Current action and preconditions to check: trajectory_clear

Your task: For each precondition in the list above, predict whether it will hold at this action.

Consider the current scene as observed from the mobile robot's camera, and analyze the predicted future states of all dynamic agents (e.g., people, animals, vehicles, or any moving entities) within the NEXT SECOND.

IMPORTANT: Only answer "very likely" if you are absolutely certain—based on strong, clear evidence—that a dynamic agent will violate the precondition in the predicted future state. Do NOT answer "very likely" for unlikely, ambiguous, or low-probability risks.

Ask yourself for each precondition: Is there a high probability, with clear and convincing evidence, that the predicted future states of any dynamic agent will interfere with the predicted future state of the currently executing action within the NEXT SECOND, causing that precondition to fail?

Assess the risk level based on these predictions. Use "likely" or "very likely" if motions create a clear risk of interference.

Use "neutral" or "improbable" if agents are nearby but their predicted paths are clearly diverging or non-conflicting.

Failure Risk Categories: "very improbable", "improbable", "neutral", "likely", "very likely"

Answer Format: Output ONLY the probability_of_failure value from these categories: "very improbable", "improbable", "neutral", "likely", "very likely"

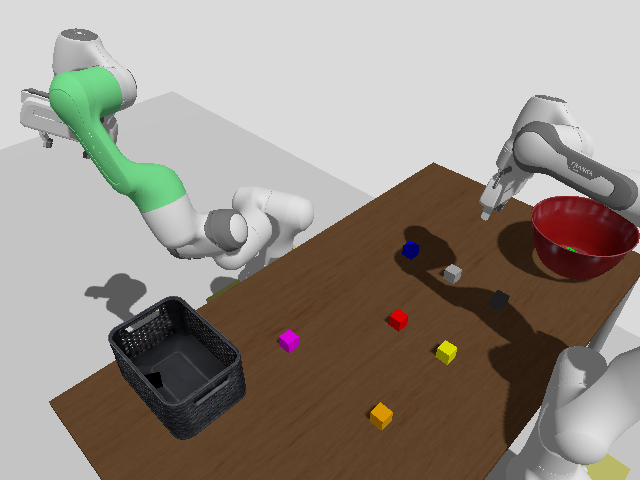

Answer: very improbable